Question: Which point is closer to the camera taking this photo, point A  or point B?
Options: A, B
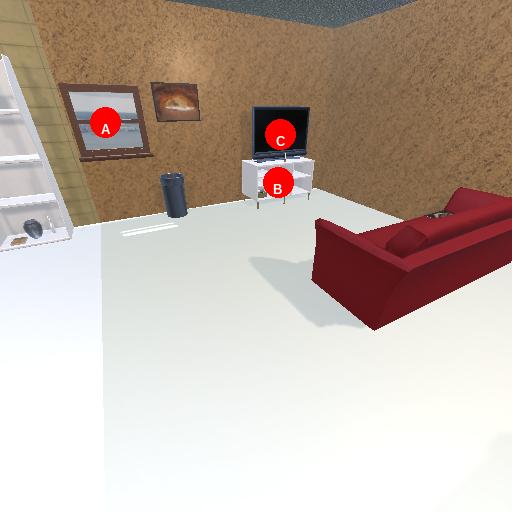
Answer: A